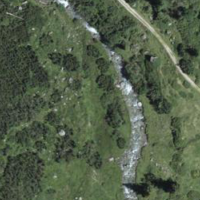
EUNIS habitat code: 31
Species observed at this site:
Pinguicula alpina